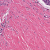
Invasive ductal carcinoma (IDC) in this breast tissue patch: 0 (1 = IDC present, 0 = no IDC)